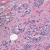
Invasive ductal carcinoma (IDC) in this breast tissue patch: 1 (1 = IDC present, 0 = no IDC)